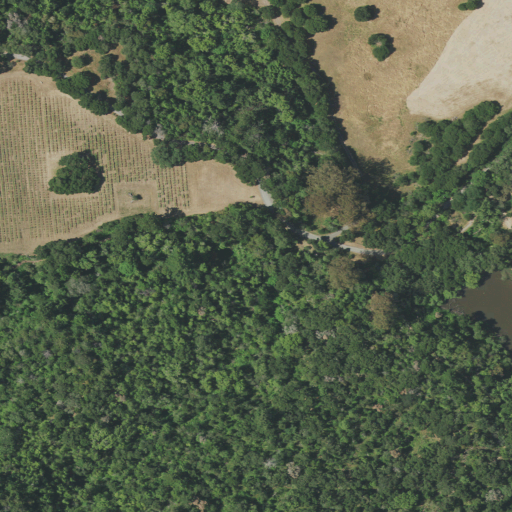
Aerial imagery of valley in California named Bozzo Gulch containing evergreen forest, mixed forest, grassland, open development, low intensity development, and open water